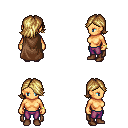
a pixel art fantasy rpg character, female body template, human, tanned skin, brown cape, magenta pants, blonde swoop hairstyle, bracelets, brown shoes, four views (front, back, left, right), 2x2 character sprite sheet, small pixel art, hard edges, no anti-aliasing